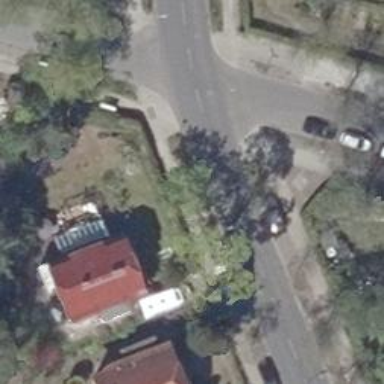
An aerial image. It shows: Avenue lined with broadleaved deciduous trees.